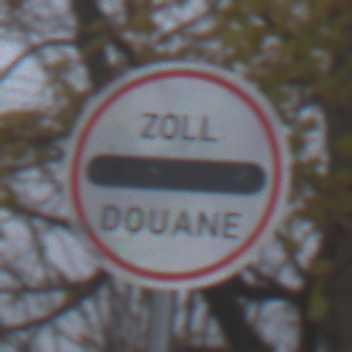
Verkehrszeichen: Zollstelle
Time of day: MorningAfternoon
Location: Outdoor (Nature)
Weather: Overcast
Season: NotSpecified
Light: Natural